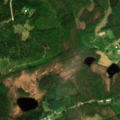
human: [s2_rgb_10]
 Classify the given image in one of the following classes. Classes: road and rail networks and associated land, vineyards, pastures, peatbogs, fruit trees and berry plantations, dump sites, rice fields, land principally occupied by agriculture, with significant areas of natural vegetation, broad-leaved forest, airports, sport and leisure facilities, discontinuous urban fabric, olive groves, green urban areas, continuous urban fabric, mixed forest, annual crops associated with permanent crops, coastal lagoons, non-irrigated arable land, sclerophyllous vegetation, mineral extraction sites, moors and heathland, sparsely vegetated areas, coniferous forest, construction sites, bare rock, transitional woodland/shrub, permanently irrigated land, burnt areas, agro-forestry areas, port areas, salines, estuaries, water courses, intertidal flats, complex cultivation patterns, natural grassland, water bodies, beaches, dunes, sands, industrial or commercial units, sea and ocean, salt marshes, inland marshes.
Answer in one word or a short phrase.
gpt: coniferous forest, mixed forest, transitional woodland/shrub